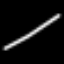
Label: line